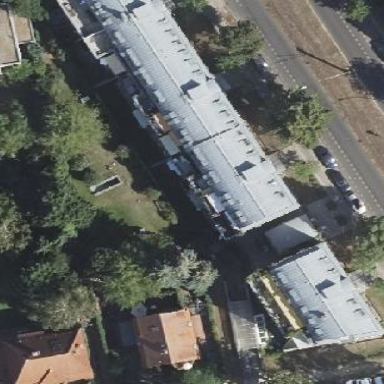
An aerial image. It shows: Apartments housed in building with round roof.